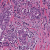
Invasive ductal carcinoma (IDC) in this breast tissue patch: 1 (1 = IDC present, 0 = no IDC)